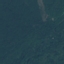
Label: Forest